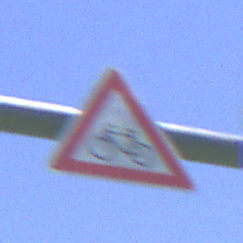
Verkehrszeichen: RadverkehrRechts
Umgebung: Outdoor, Nature
Tageszeit: Midday
Wetter: Clear
Licht: Natural
Jahreszeit: Summer
Kontrast: HighContrast